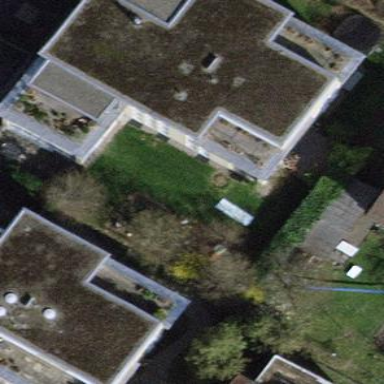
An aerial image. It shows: Flat-roofed apartment building.